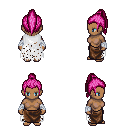
a pixel art fantasy rpg character, female body template, human, dark skin, white tattered cape, robe skirt, pink long topknot hairstyle, white cloth bandages, four views (front, back, left, right), 2x2 character sprite sheet, small pixel art, hard edges, no anti-aliasing